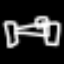
Label: bed